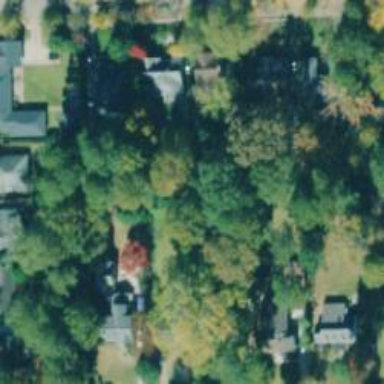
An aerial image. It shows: Park located in historic district.